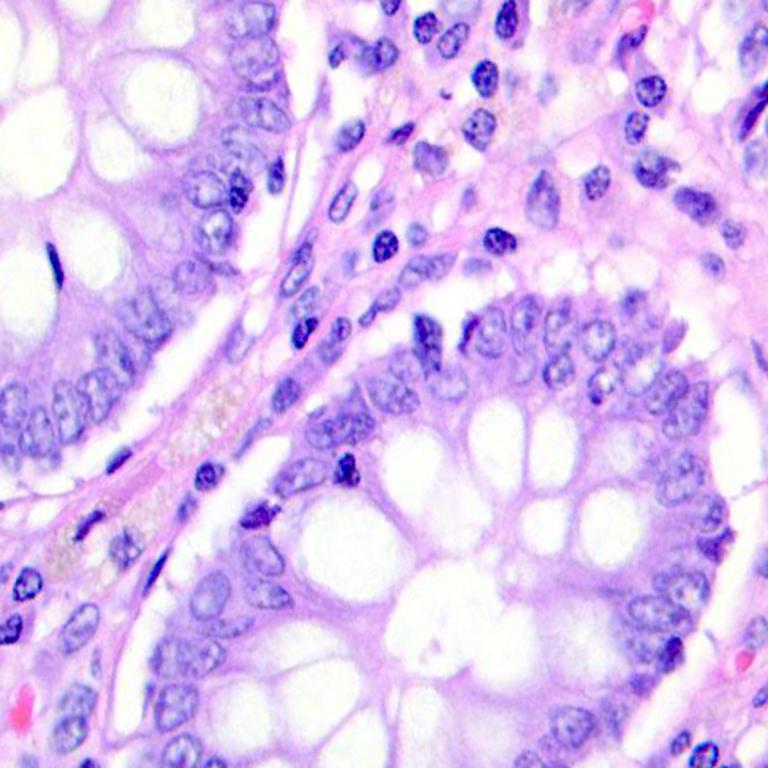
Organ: colon
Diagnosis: benign